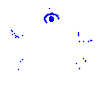
Particle: pion